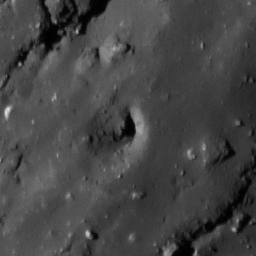
Pit: Tycho 3
Host crater: Tycho
Host type: impact_melt
Lunar coordinates: latitude -42.945, longitude 347.786